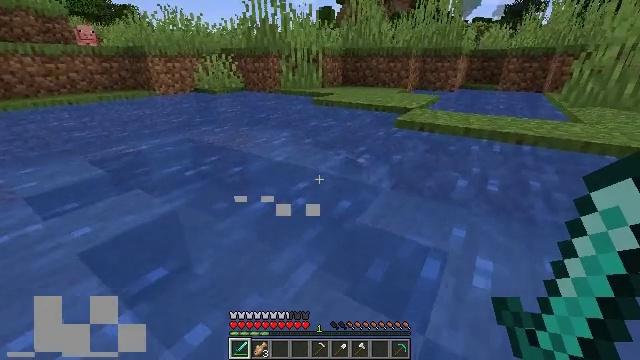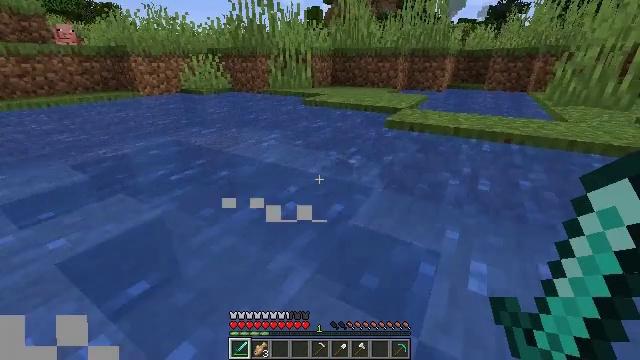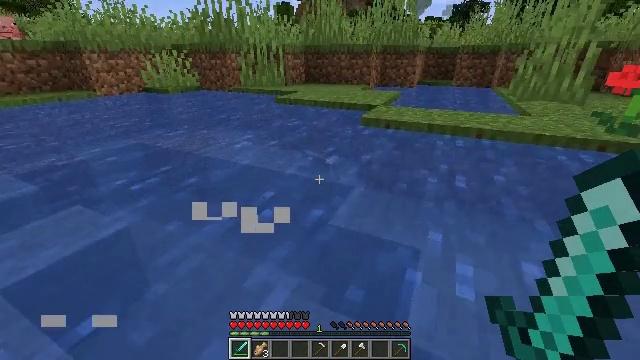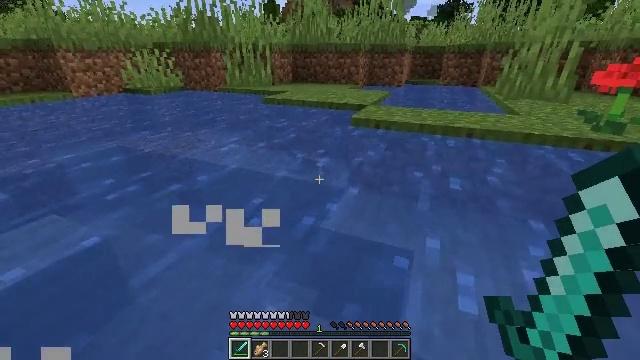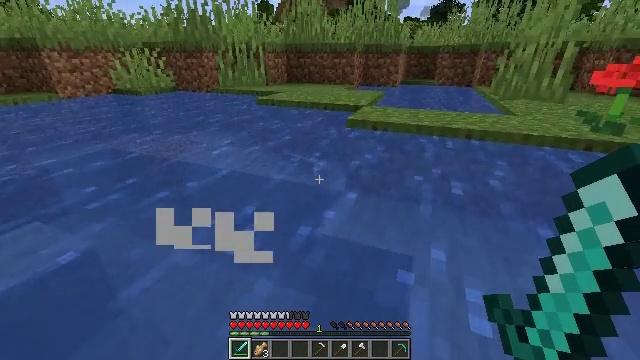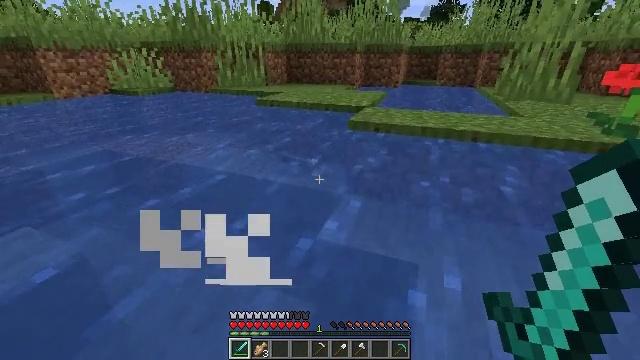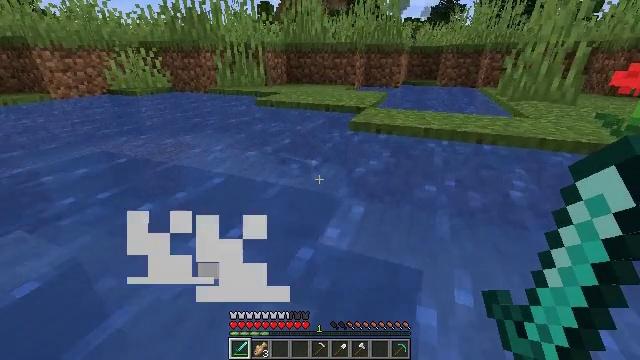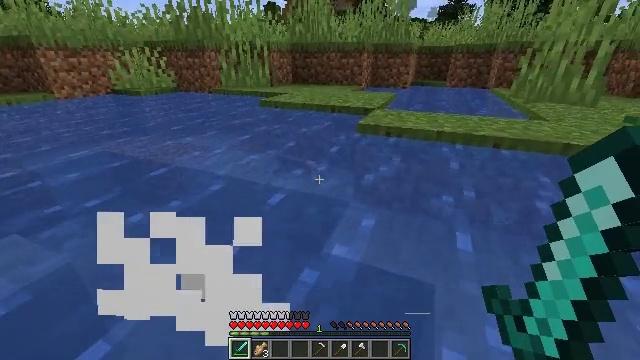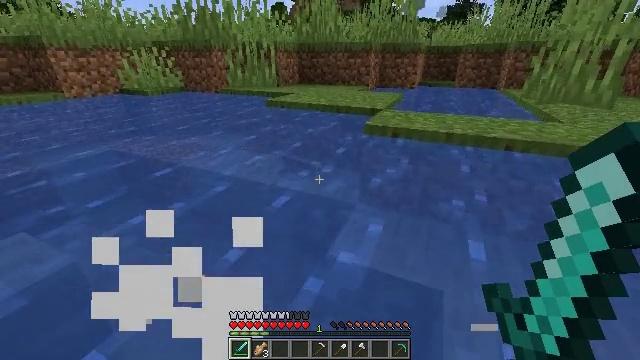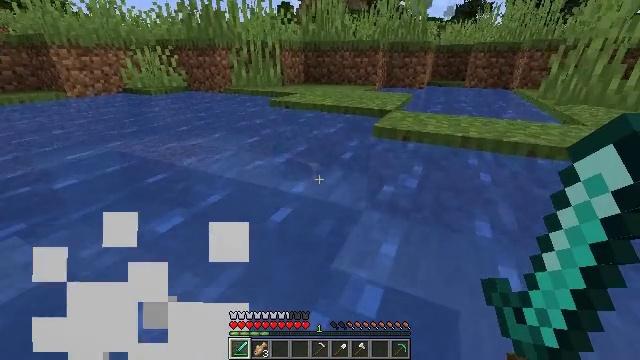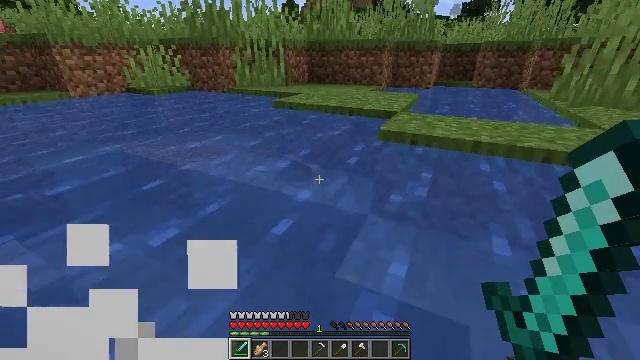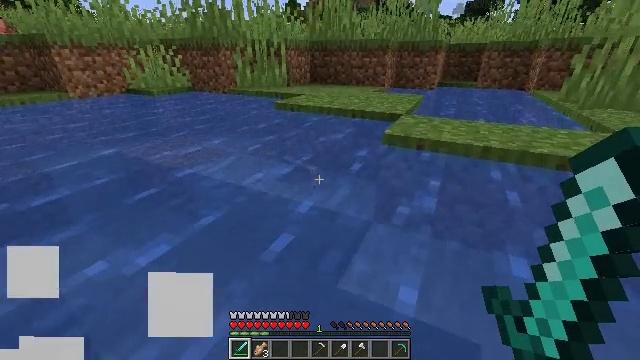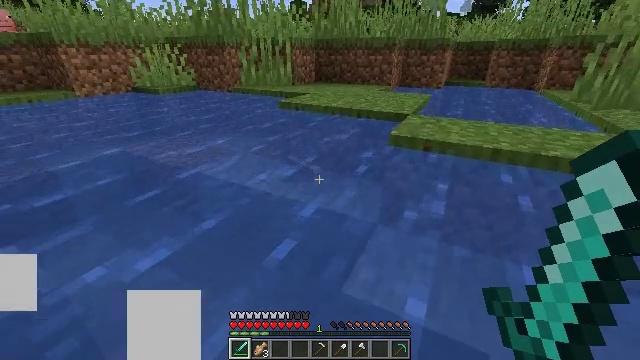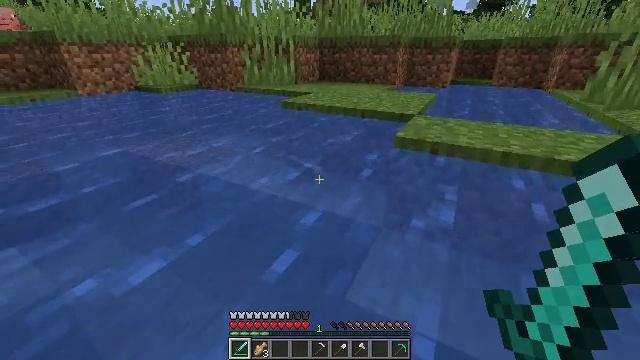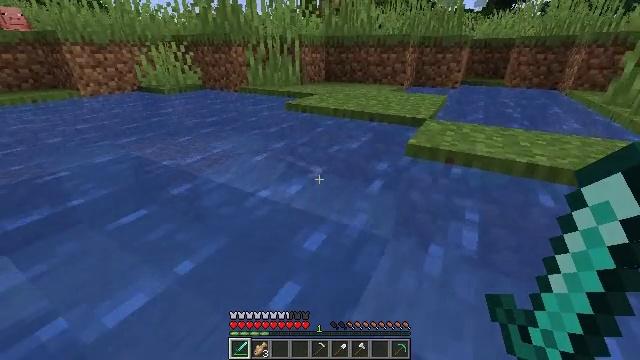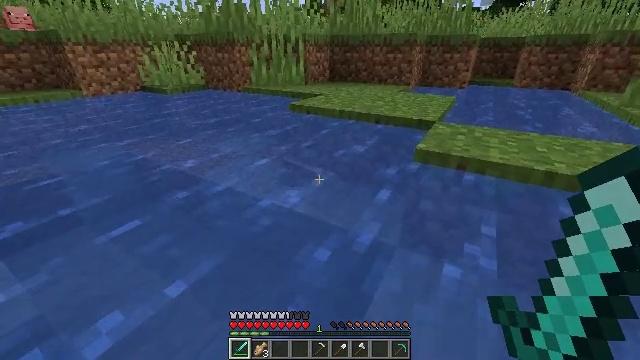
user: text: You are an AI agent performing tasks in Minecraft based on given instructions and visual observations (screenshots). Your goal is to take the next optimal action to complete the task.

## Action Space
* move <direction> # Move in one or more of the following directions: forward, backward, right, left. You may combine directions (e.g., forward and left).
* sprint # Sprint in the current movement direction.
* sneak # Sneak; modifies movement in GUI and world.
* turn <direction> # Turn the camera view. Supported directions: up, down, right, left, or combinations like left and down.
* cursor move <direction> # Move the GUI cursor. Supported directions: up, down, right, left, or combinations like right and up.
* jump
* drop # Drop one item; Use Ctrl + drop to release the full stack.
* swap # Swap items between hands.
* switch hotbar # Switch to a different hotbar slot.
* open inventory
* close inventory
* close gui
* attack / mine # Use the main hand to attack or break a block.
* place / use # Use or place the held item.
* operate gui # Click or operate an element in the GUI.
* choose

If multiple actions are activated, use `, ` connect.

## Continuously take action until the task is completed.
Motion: motion action
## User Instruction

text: Catch and defeat a cod.
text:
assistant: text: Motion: move forward, turn right
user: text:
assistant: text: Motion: move forward, turn right
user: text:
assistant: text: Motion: move forward, turn right
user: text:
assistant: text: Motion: move forward, turn right
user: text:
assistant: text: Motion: move forward
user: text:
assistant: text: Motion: move forward
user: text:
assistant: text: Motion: move forward, turn left
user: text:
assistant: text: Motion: move forward, turn left
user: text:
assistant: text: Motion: move forward, turn left
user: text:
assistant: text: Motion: move forward
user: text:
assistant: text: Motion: move forward
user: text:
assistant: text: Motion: move forward, turn left
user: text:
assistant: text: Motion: move forward
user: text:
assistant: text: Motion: move forward, turn left
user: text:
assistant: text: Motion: move forward
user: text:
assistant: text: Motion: move forward, turn left
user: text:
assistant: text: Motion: move forward, turn left
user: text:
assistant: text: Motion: move forward, turn left
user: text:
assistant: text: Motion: move forward
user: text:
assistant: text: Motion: move forward, attack / mine
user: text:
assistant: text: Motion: move forward, attack / mine
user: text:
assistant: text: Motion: move forward, attack / mine
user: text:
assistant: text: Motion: move forward, turn left and down
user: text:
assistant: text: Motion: move forward, turn left
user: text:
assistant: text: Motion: move forward
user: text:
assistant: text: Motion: move forward
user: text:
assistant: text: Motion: move forward
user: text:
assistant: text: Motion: move forward
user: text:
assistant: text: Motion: move forward, turn left
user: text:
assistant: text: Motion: move forward, turn left